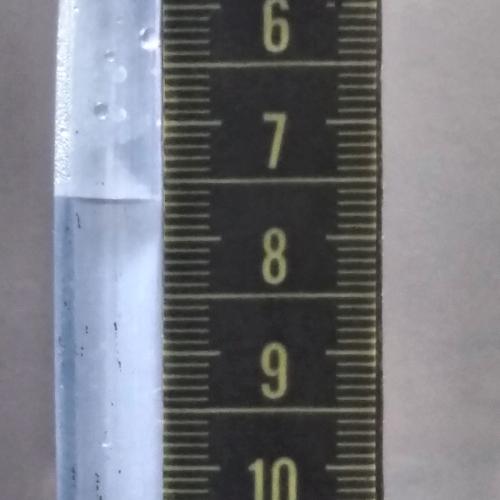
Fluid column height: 7.7 cm